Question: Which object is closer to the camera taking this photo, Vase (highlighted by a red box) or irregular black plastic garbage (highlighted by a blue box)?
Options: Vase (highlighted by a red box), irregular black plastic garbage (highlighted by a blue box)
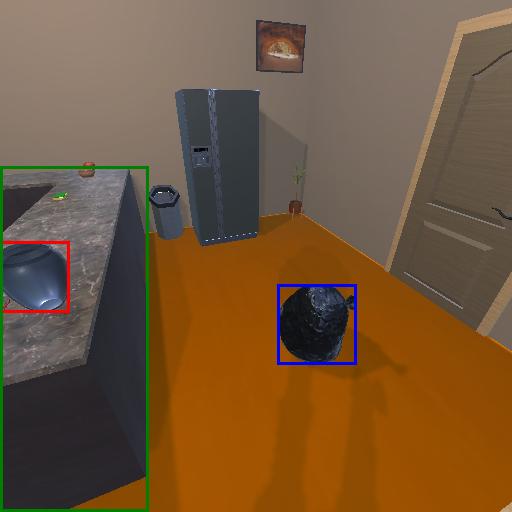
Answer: Vase (highlighted by a red box)